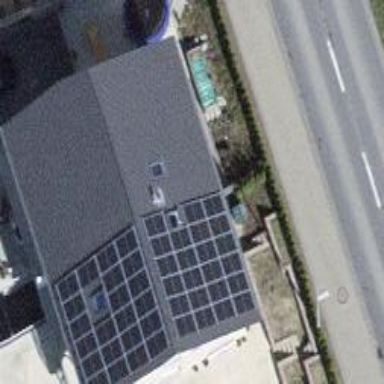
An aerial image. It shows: Solar photovoltaic panel generator.